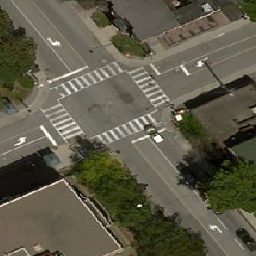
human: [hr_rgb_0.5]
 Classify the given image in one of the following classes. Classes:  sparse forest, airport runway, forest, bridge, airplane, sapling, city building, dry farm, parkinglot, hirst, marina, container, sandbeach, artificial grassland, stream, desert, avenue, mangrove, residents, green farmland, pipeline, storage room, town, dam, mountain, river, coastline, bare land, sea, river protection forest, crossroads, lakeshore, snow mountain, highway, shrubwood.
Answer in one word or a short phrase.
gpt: crossroads